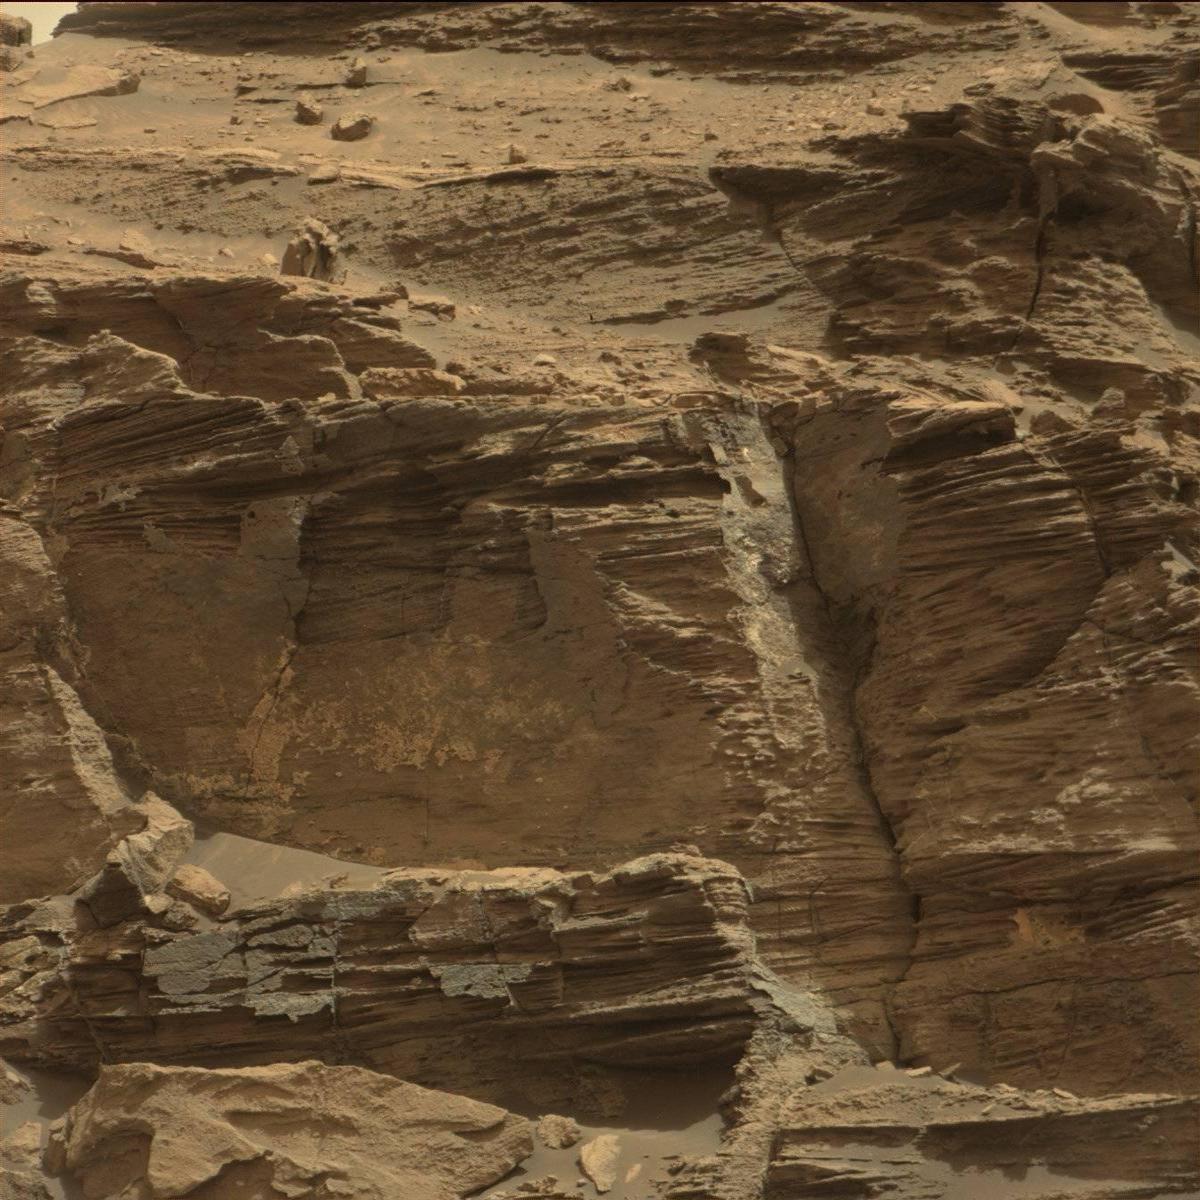
Terrain classes present: Bedrock, Rock, Sand / Soil, Sky